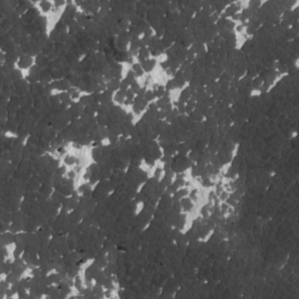
Label: frost